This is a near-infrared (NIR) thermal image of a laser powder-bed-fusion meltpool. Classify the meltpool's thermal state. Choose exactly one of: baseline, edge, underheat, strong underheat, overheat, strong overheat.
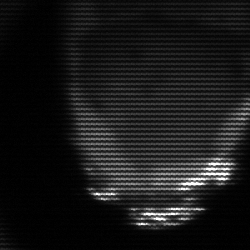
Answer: edge